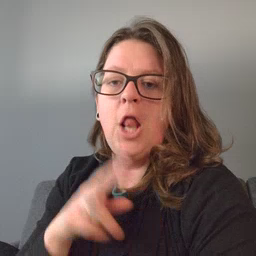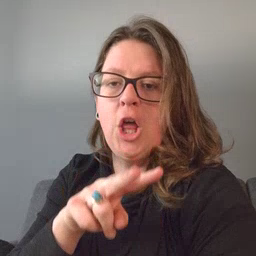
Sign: look